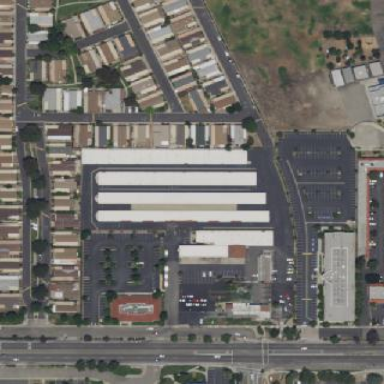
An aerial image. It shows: Storage rental shop.